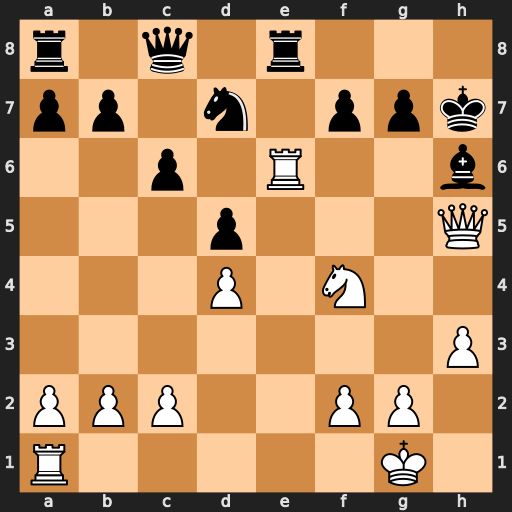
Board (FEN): r1q1r3/pp1n1ppk/2p1R2b/3p3Q/3P1N2/7P/PPP2PP1/R5K1
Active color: w
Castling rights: -
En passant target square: -
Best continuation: Rxh6+ gxh6 Qxf7+ Kh8 Ng6#